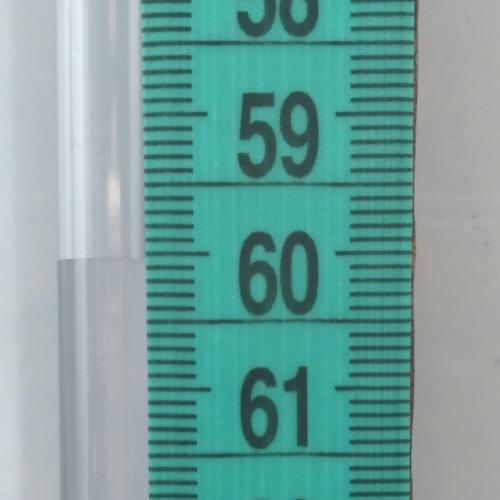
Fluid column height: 60.0 cm